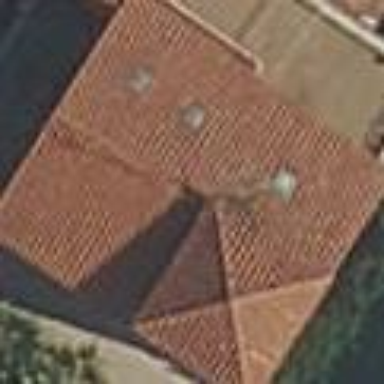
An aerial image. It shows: Hipped-roof house.